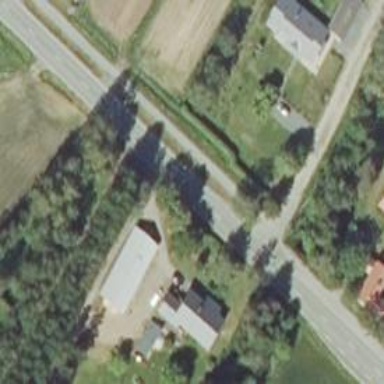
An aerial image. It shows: Driveway.